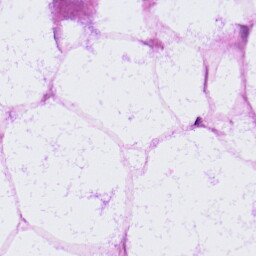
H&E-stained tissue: LymphNode